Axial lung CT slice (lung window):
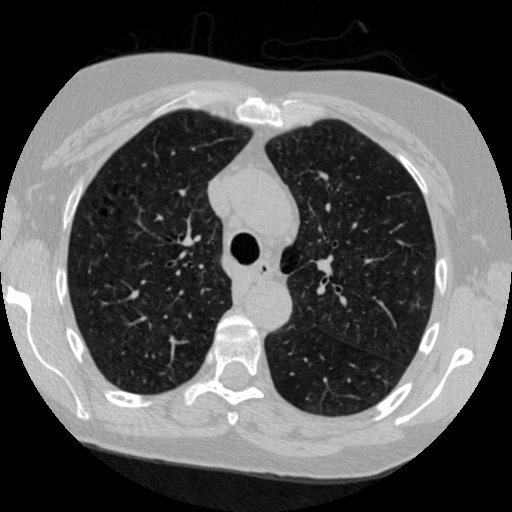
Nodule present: no